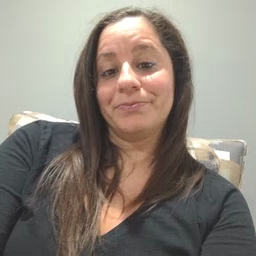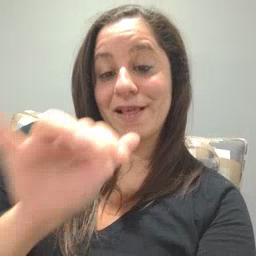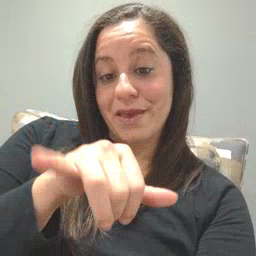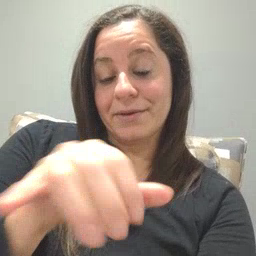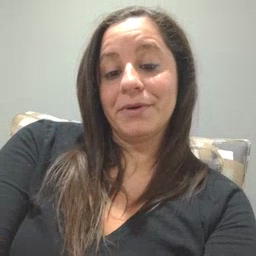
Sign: that